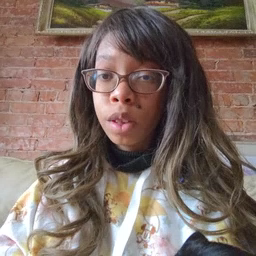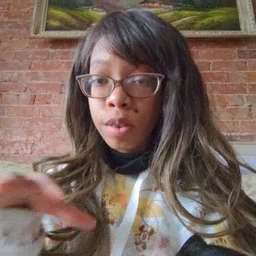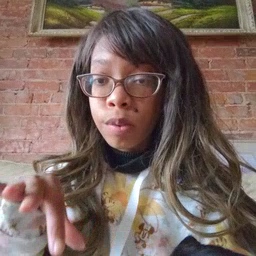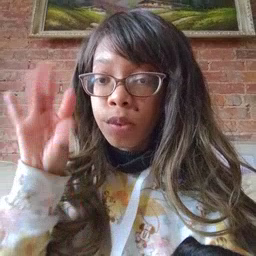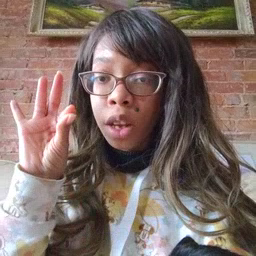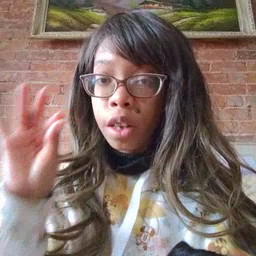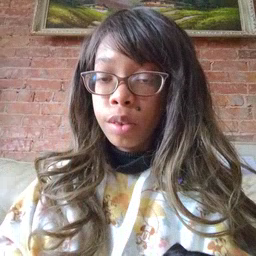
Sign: find